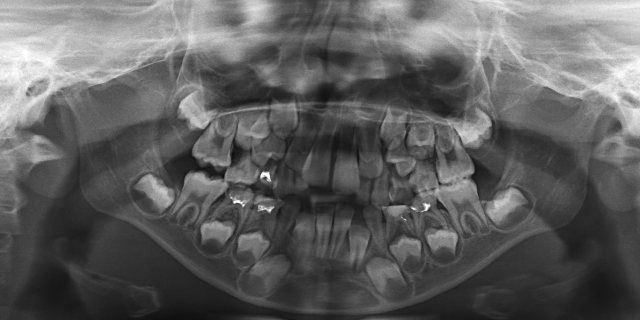
child